Field crop: maize
Growth stage: 2
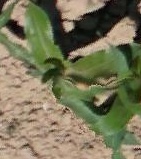
Species: maize